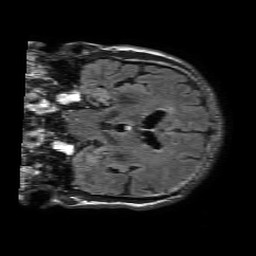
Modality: FLAIR
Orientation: coronal
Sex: male
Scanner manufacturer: philips
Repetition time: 11 s
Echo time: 0.125 s